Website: home-depot
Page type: billing-address
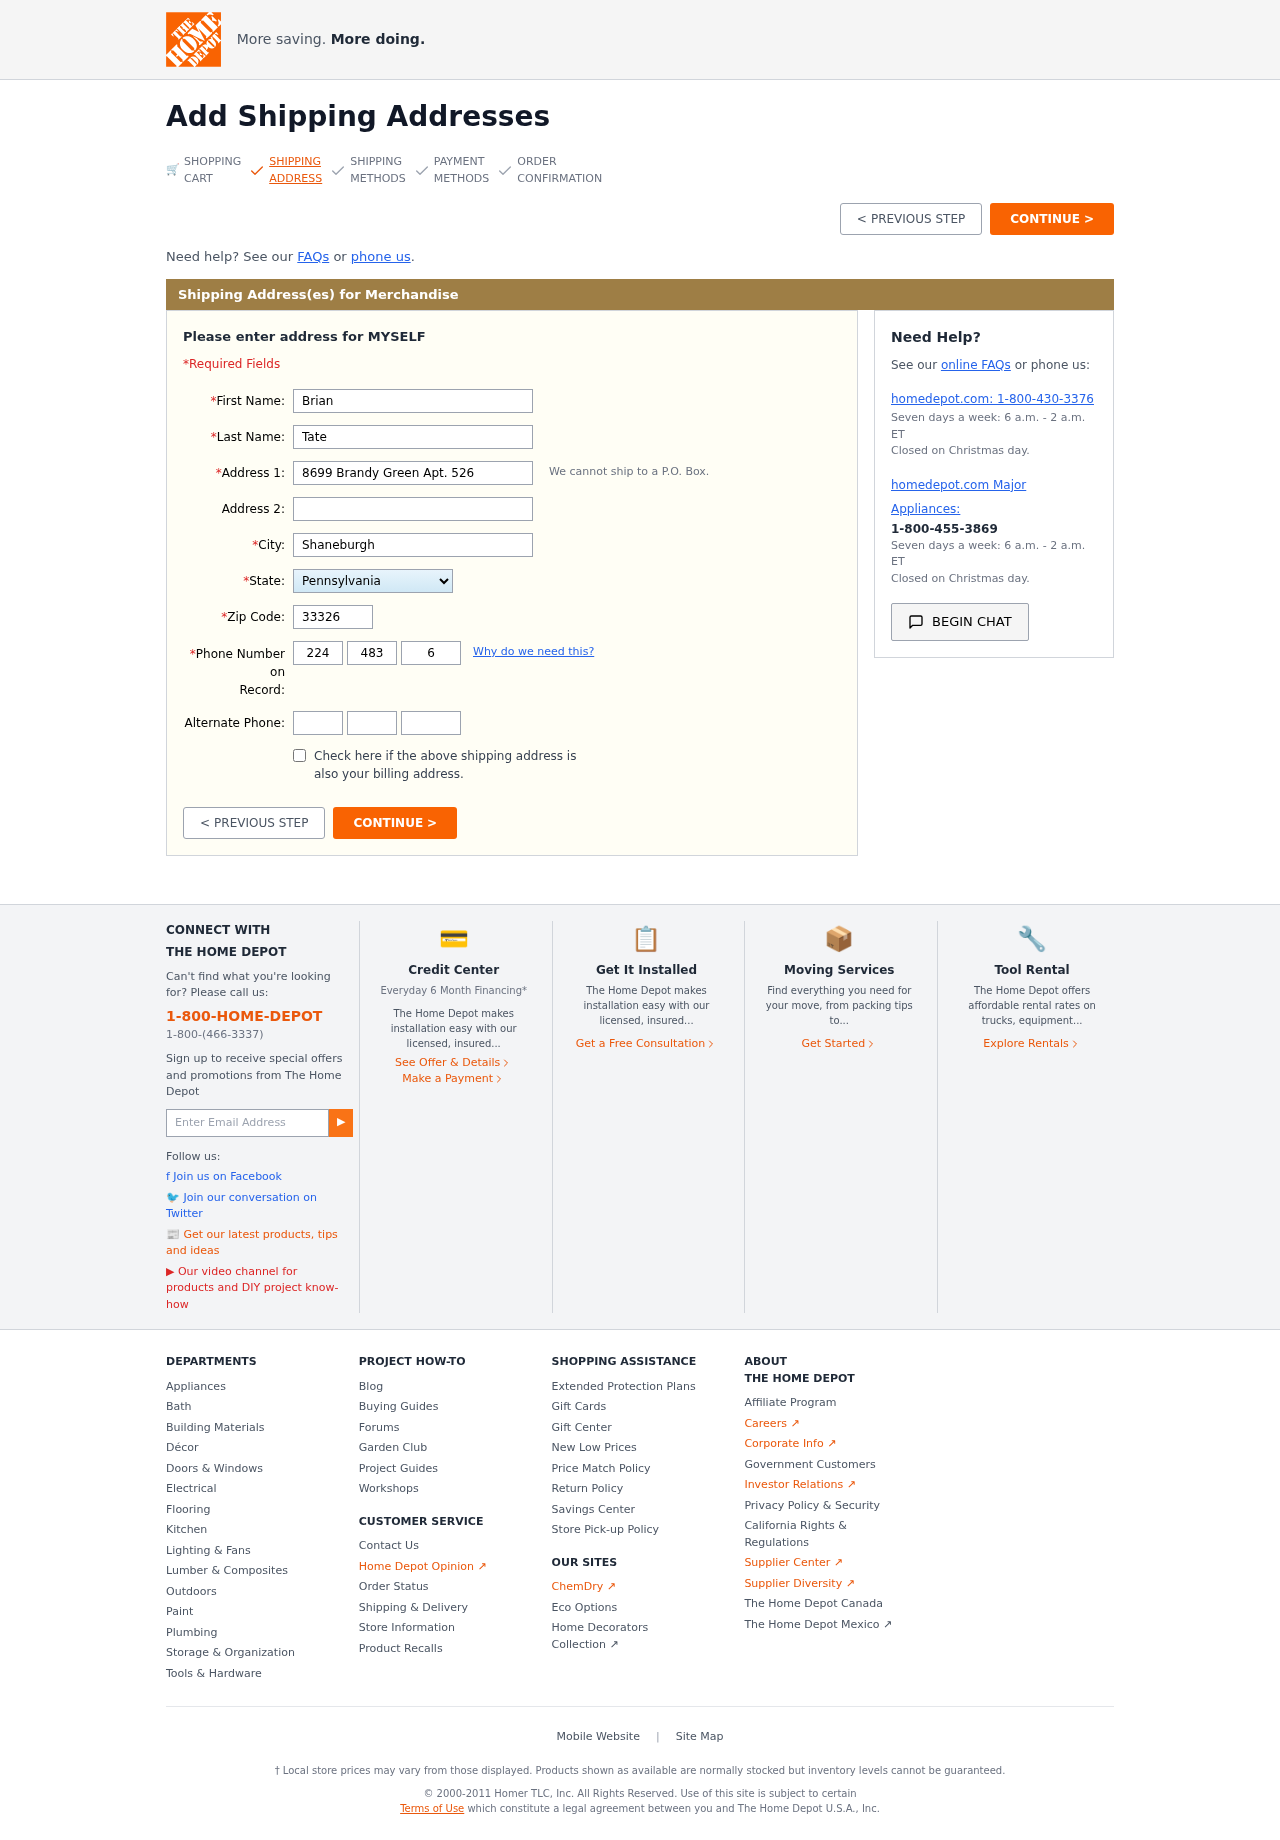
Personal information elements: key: PII_STATE
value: Pennsylvania
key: PII_FIRSTNAME
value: Brian
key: PII_LASTNAME
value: Tate
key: PII_STREET
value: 8699 Brandy Green Apt. 526
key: PII_CITY
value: Shaneburgh
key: PII_POSTCODE
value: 33326
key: PII_PHONE_AREA
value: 224
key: PII_PHONE_PREFIX
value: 483
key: PII_PHONE_LINE
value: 6147
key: PII_PHONE_ALT_AREA
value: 404
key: PII_PHONE_ALT_PREFIX
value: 542
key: PII_PHONE_ALT_LINE
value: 7090